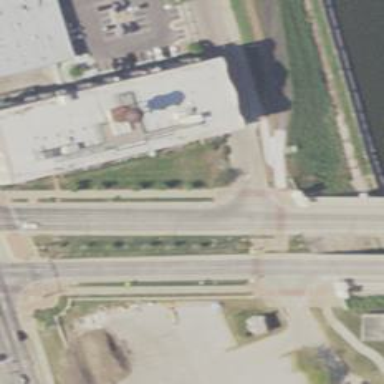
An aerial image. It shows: Marked crossing on cycleway road.